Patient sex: M
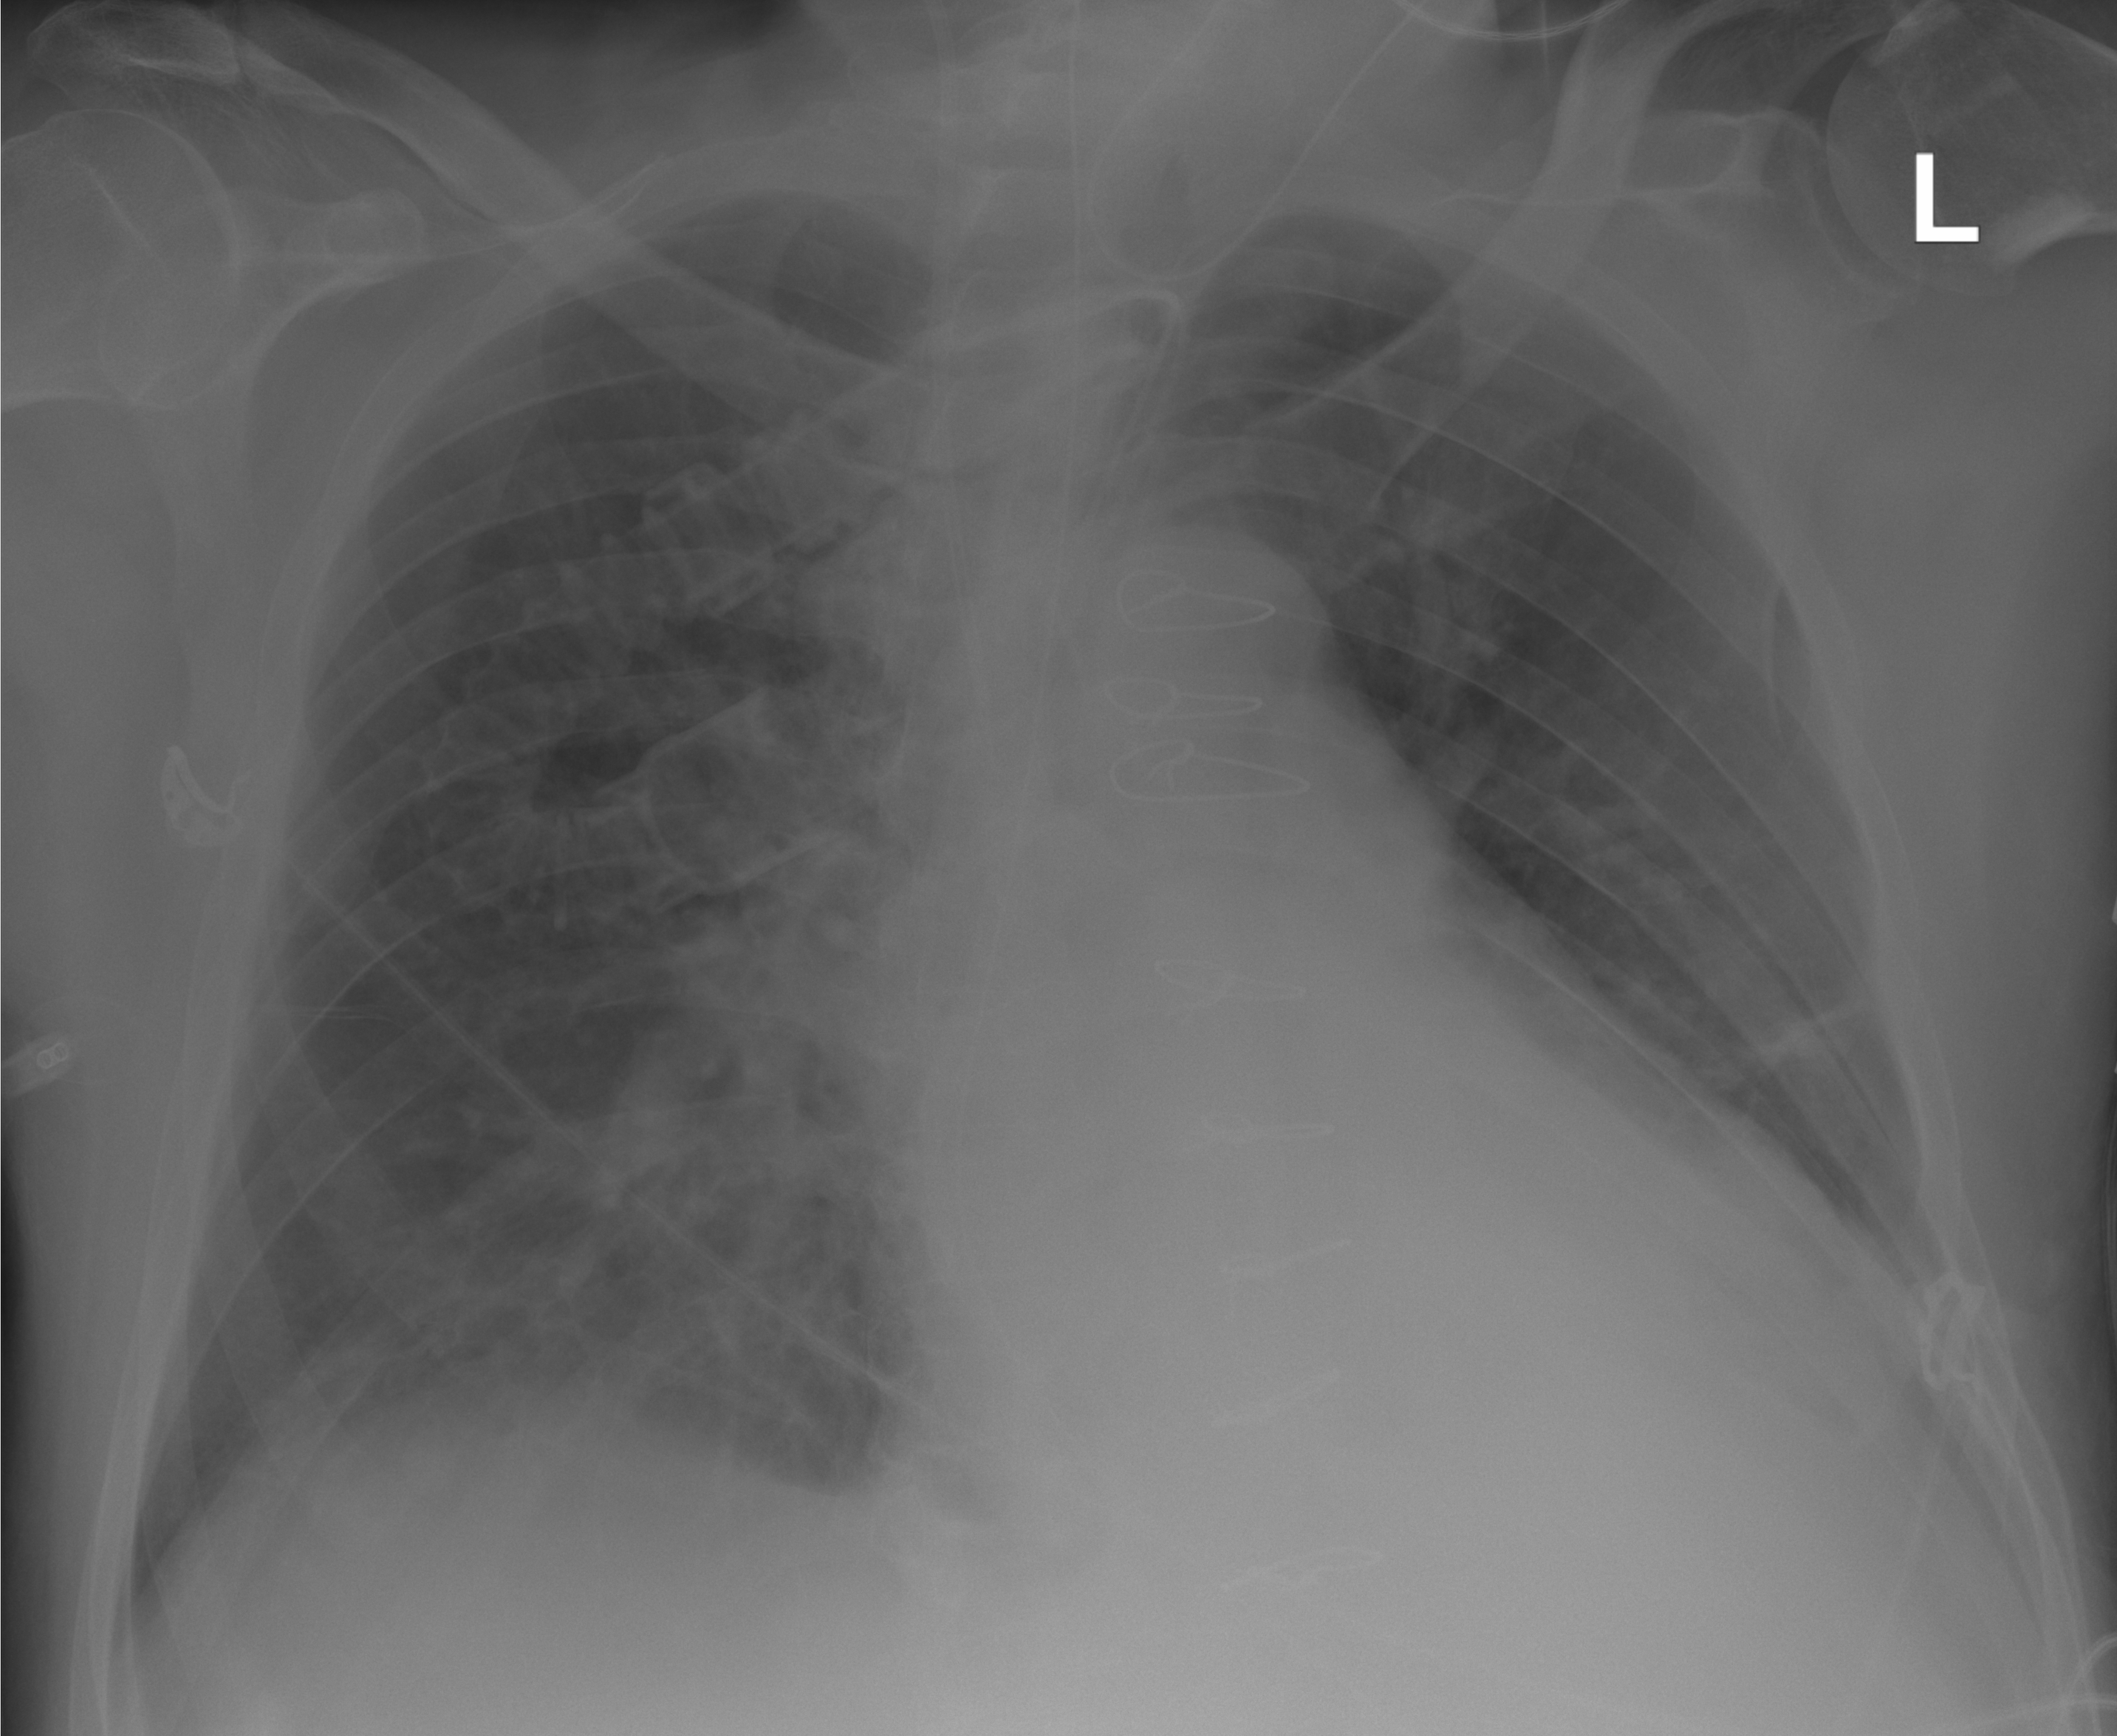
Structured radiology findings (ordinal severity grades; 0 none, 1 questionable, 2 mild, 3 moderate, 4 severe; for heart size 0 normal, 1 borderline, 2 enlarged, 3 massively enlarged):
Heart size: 3
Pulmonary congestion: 2
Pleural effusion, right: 0
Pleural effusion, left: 1
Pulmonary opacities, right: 1
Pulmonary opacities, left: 0
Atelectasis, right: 2
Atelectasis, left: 2